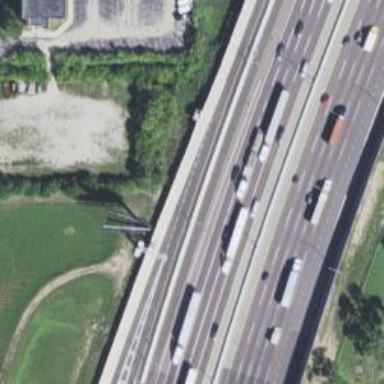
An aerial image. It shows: Motorway junction.